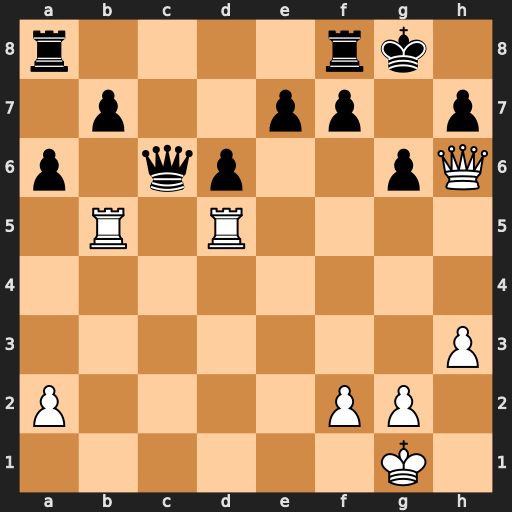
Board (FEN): r4rk1/1p2pp1p/p1qp2pQ/1R1R4/8/7P/P4PP1/6K1
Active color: w
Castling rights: -
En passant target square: -
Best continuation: Rh5 Qc1+ Qxc1